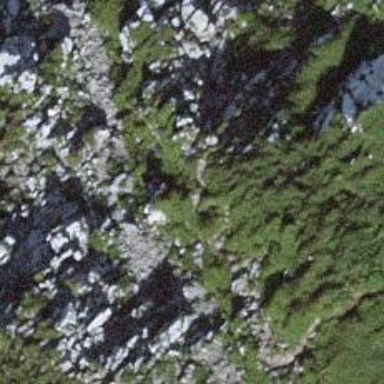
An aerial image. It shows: Rocky path.